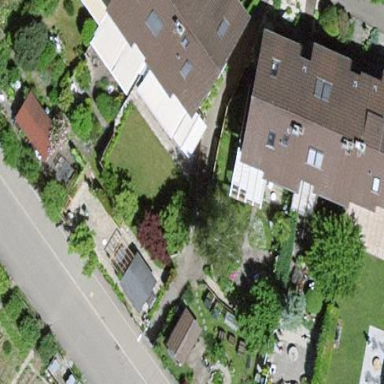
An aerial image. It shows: View of roof of building.